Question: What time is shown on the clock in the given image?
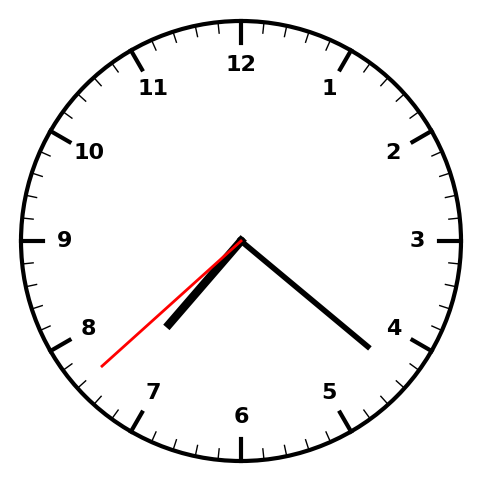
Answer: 07:21:38